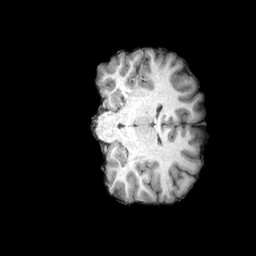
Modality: T1w
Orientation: coronal
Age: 20
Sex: female